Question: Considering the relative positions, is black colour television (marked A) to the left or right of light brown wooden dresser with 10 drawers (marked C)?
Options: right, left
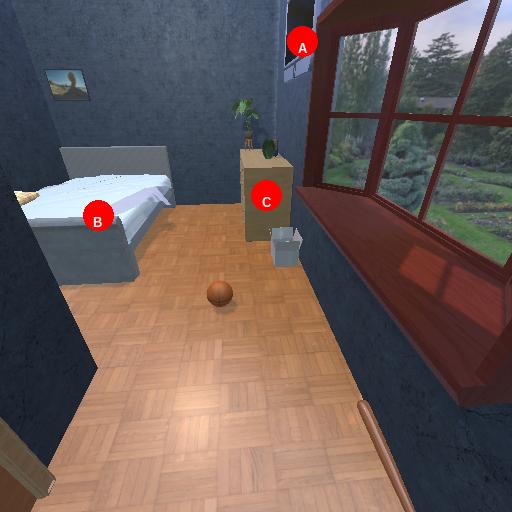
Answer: right